Field crop: maize
Growth stage: 2
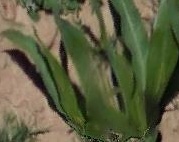
Species: maize